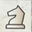
Piece: wN